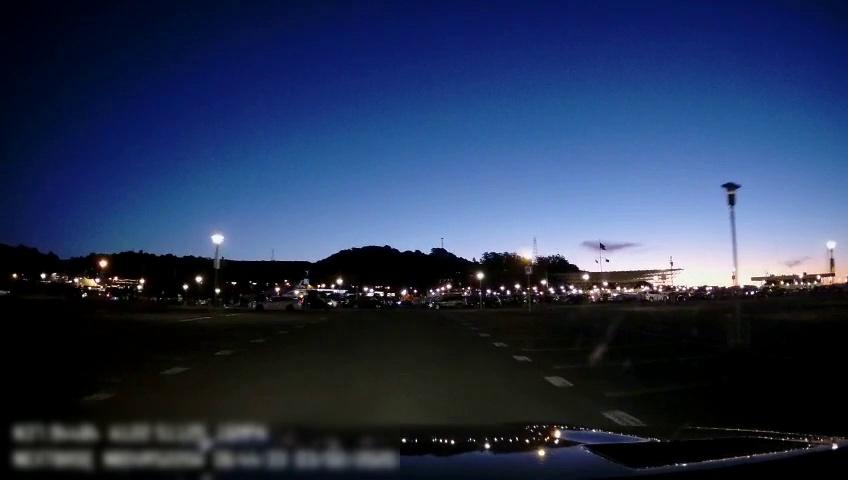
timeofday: Night
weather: Other
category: Drivable Space
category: Vehicles | SUV
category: Vehicles | Truck
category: Vehicles | Car
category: Vehicles | SUV
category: Vehicles | Car
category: Vehicles | SUV
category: Vehicles | SUV